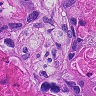
Metastatic tissue present: yes